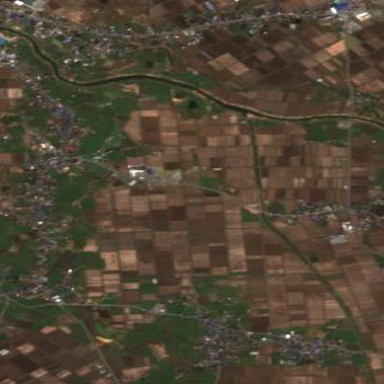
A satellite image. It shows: Farmland with rice crops growing. The produce is rice.